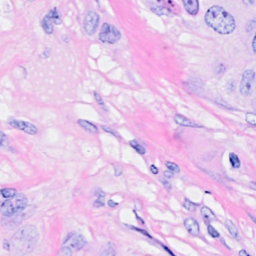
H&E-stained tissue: Breast